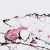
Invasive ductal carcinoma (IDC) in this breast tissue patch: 0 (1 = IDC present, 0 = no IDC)